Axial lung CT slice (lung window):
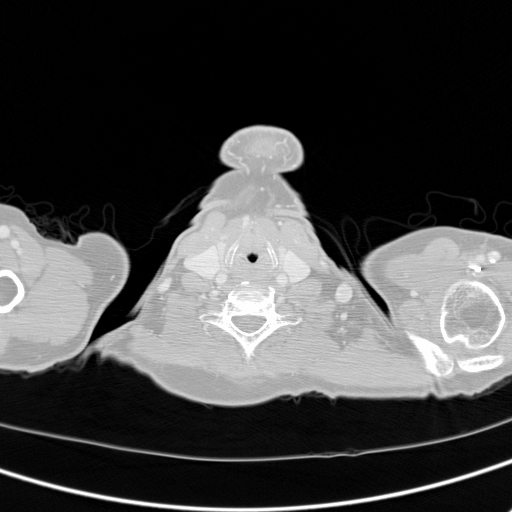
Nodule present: no